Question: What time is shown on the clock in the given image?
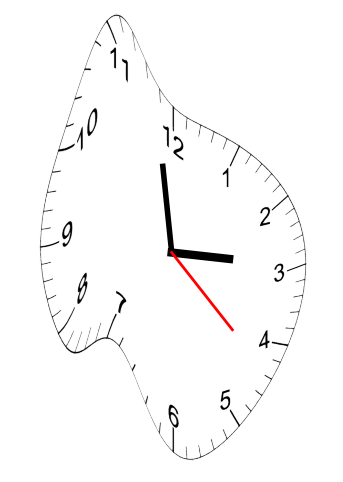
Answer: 02:58:22